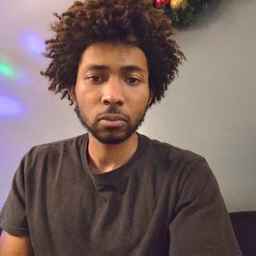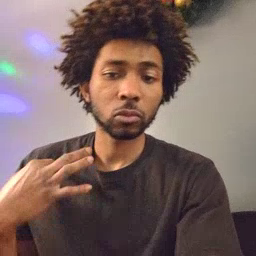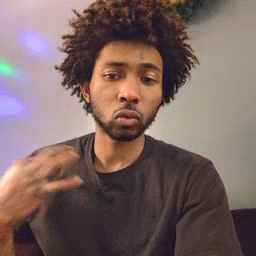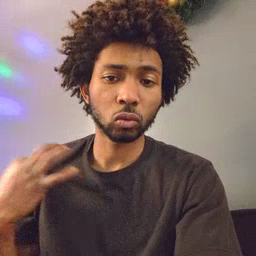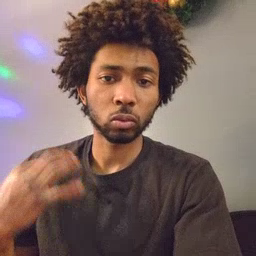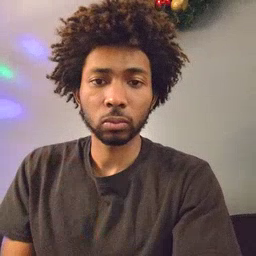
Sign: shirt